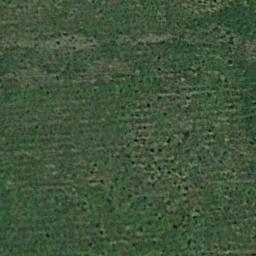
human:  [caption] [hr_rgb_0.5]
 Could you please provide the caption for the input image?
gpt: The entire image is dominated by grass .

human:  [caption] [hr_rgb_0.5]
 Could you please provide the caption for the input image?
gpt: There is no grass in some parts of the meadow .

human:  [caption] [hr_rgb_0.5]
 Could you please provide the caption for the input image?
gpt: This meadow has dense grasses and a horizontal striped texture and parts of the meadow are relatively sparse .

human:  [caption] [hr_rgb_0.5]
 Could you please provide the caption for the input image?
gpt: A large lush green meadow covered with green grass .

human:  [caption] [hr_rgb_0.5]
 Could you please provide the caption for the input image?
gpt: A dense meadow with many green grass .